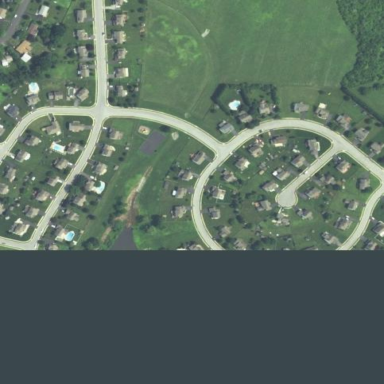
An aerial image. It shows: Residential area in subdivision.